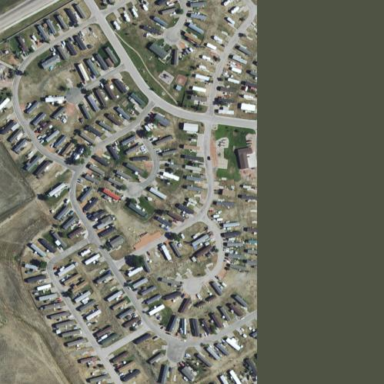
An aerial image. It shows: Residential area known as trailer park.